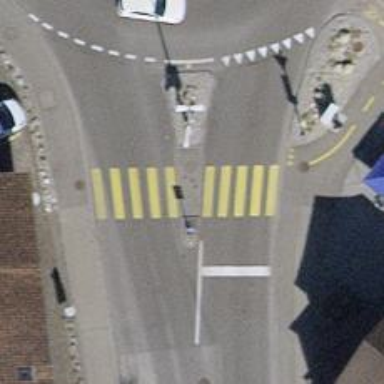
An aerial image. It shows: Marked crossing on asphalt footway with traffic calming table.